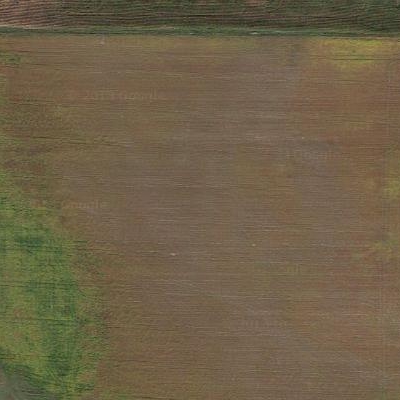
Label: bField